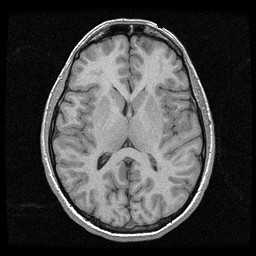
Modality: T1w
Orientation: axial
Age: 22
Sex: male
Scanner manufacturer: ge
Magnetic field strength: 15000 T
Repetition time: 12.1 s
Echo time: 5.22 s